Platform: macOS
Application: Arc Browser
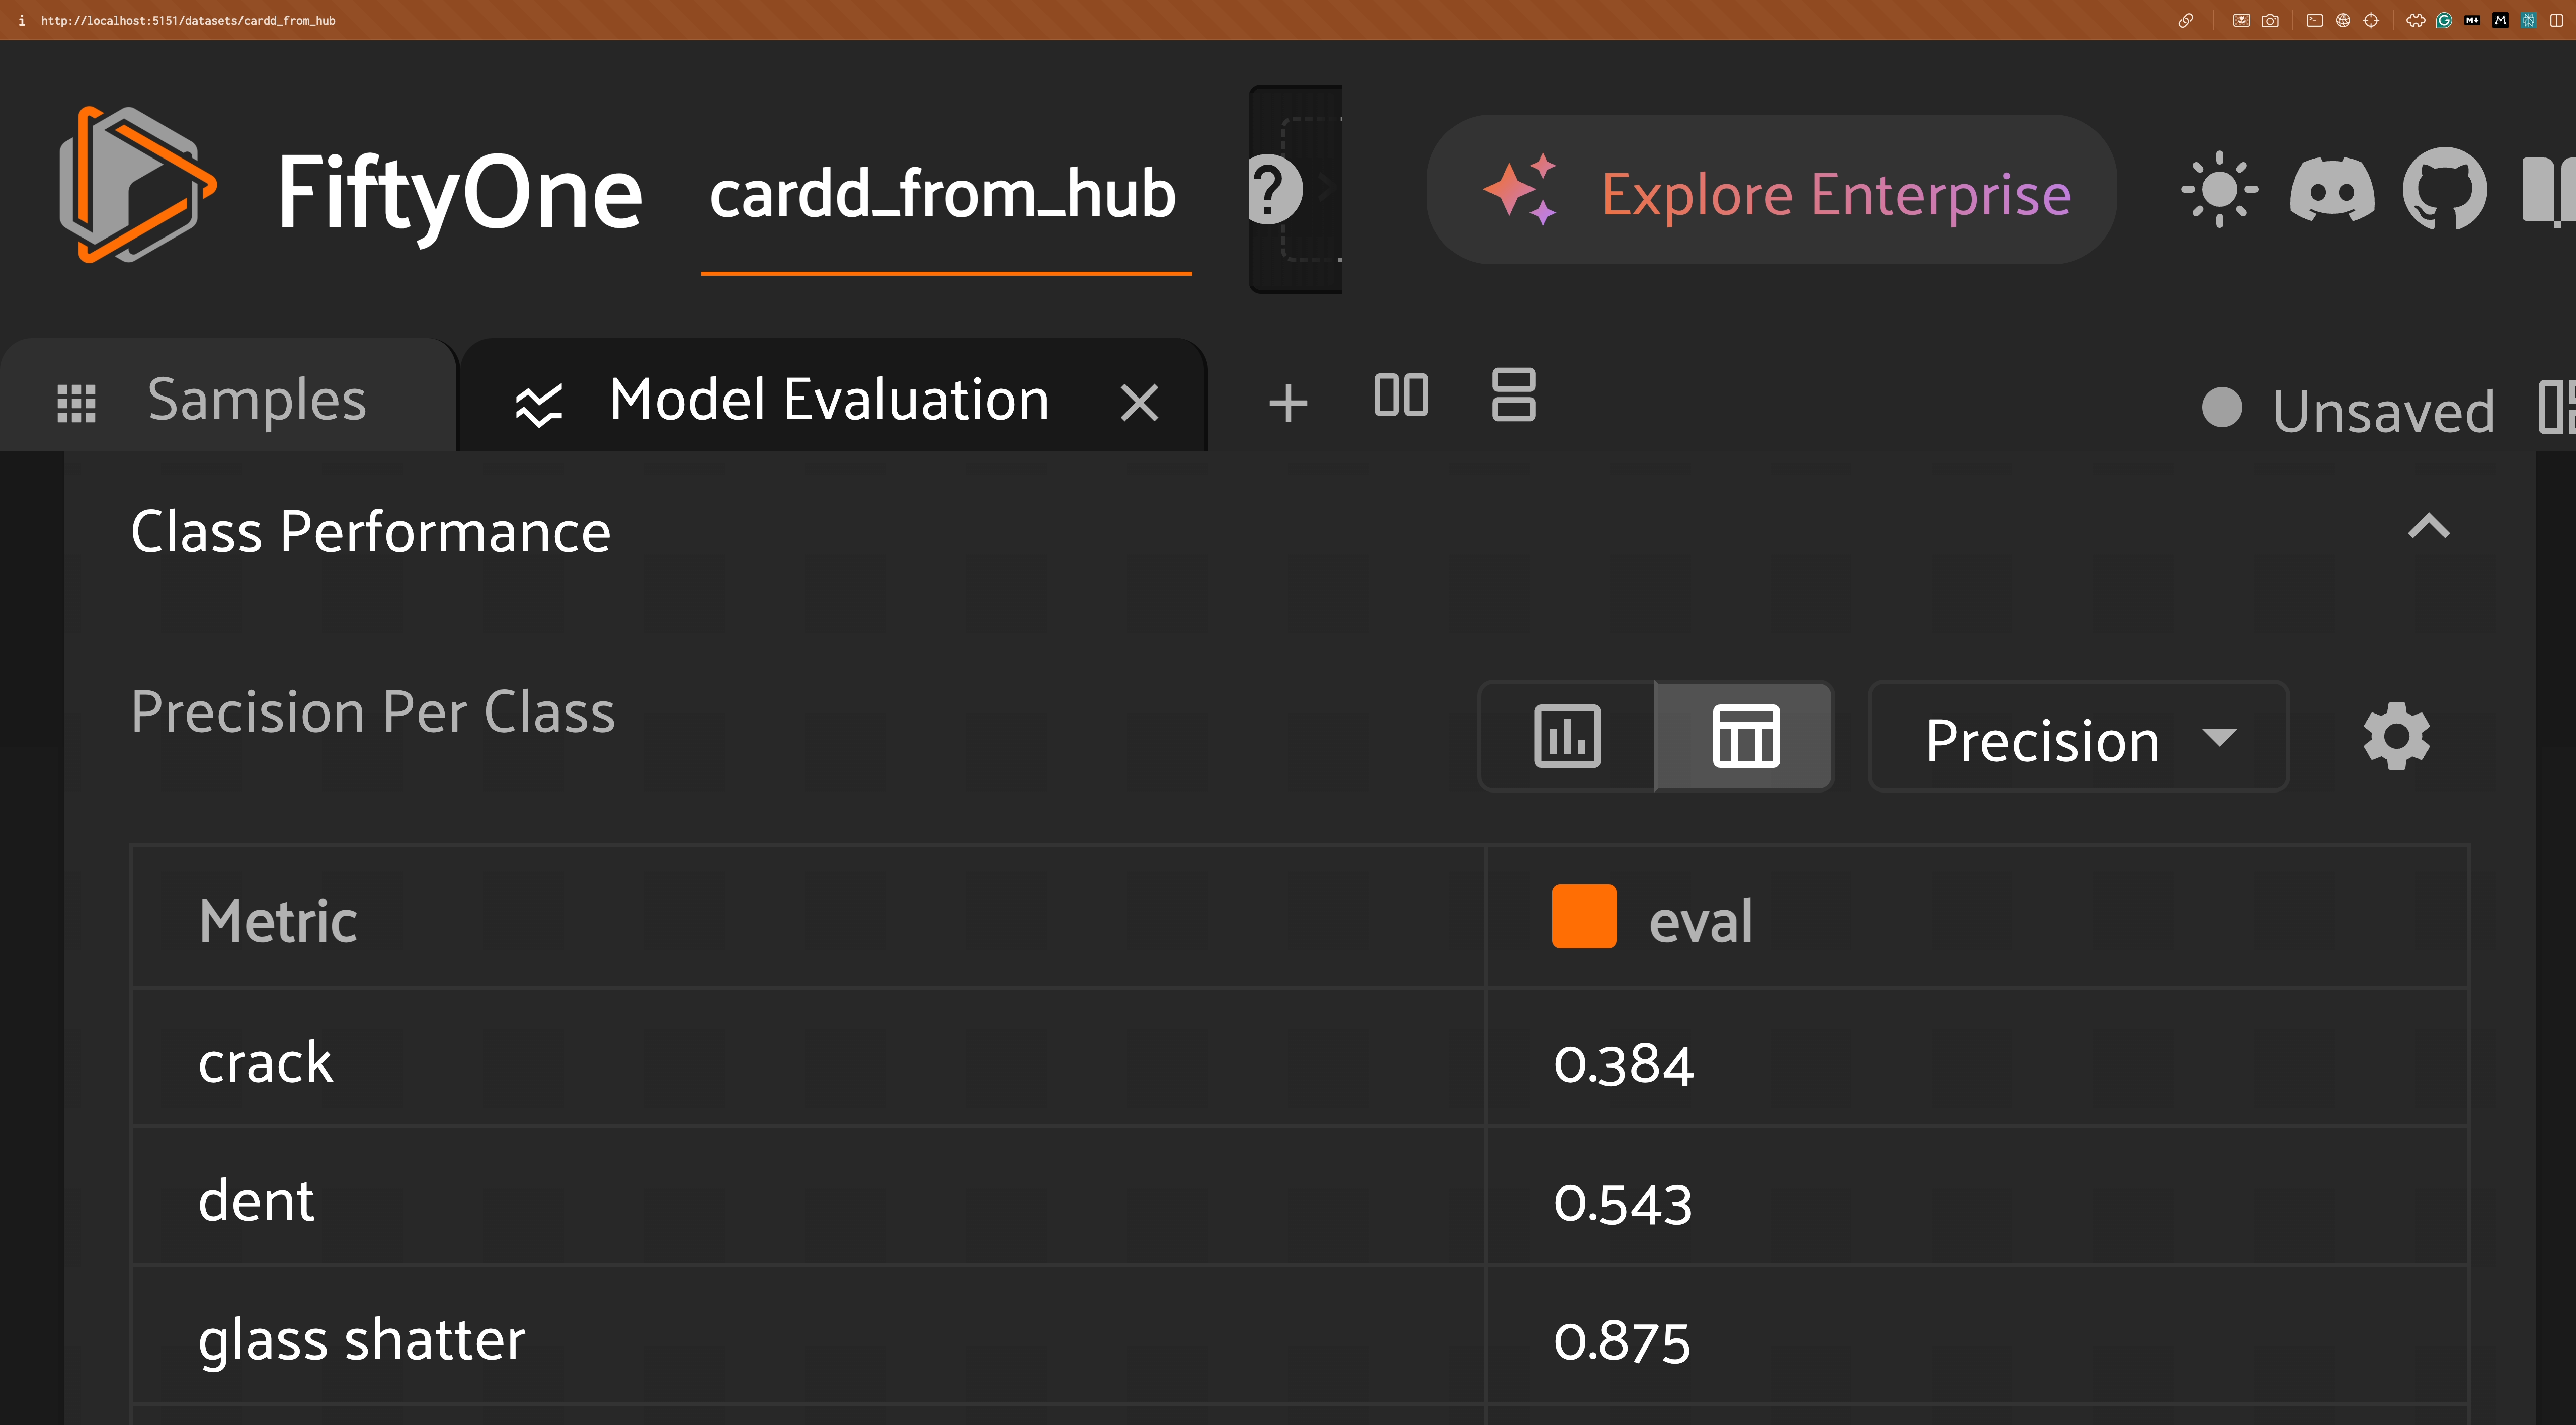
task_description: Switch to histogram view for per class metric performance
action_type: click
element_info: Icon
steps_since_start: 1